Field crop: maize
Growth stage: 2
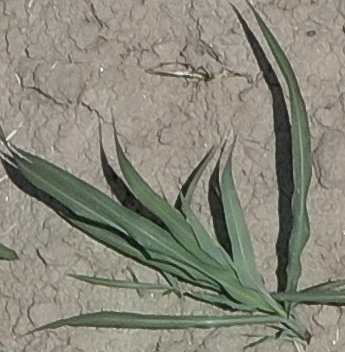
Species: sorghum